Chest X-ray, PA view. Patient: 19 years old, sex M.
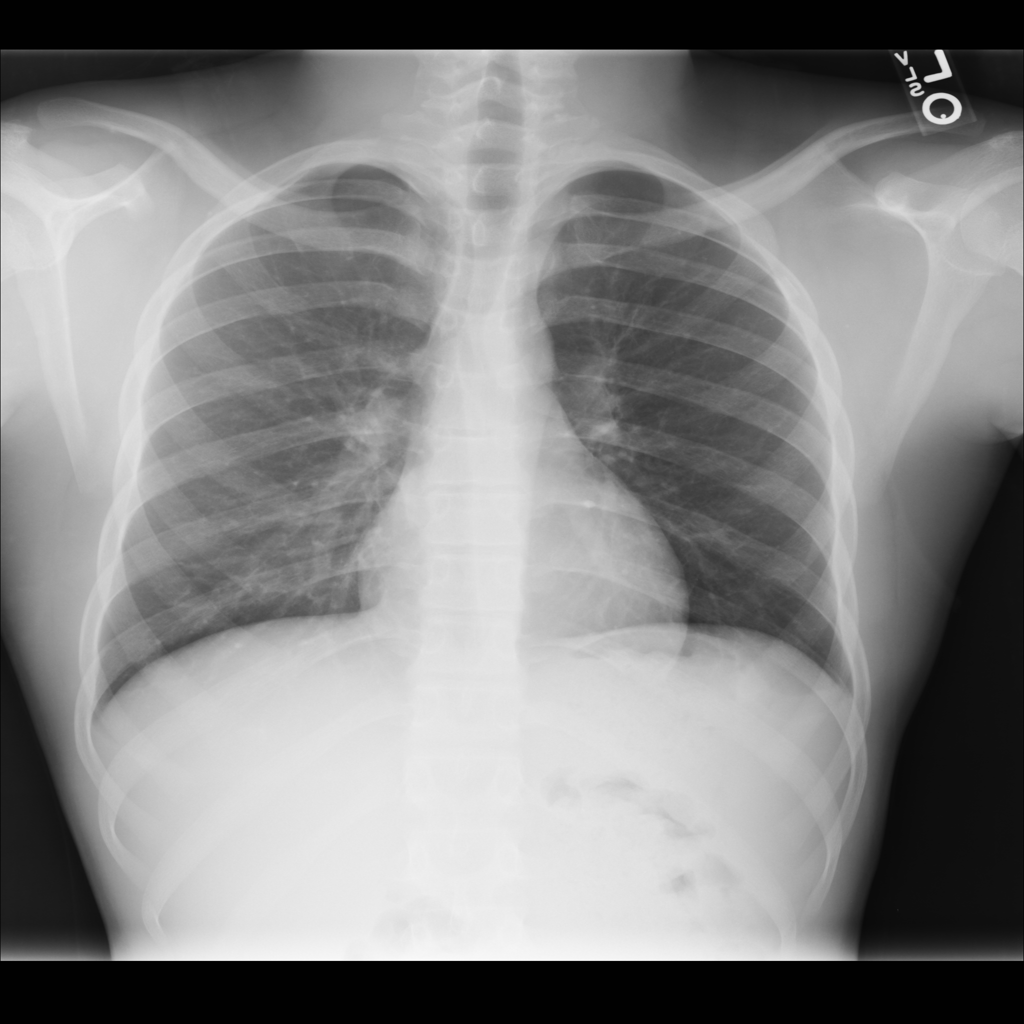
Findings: No Finding